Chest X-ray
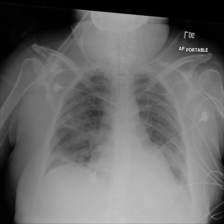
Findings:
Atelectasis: negative
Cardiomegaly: negative
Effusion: negative
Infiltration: negative
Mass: negative
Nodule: negative
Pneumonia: negative
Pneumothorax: negative
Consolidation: negative
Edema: negative
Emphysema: negative
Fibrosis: negative
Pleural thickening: negative
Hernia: negative